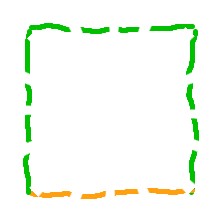
Shape: square